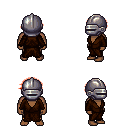
a pixel art fantasy rpg character, male body template, human, dark skin, brown robe, gold greaves, red short bangs hairstyle, metal helm, four views (front, back, left, right), 2x2 character sprite sheet, small pixel art, hard edges, no anti-aliasing